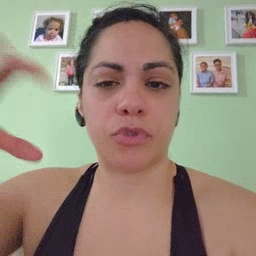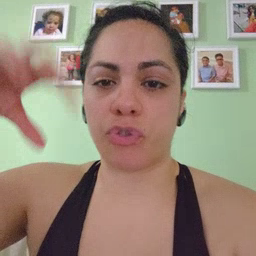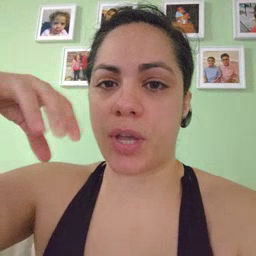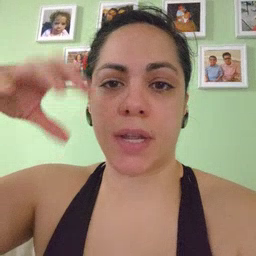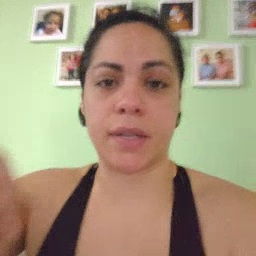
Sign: rain